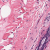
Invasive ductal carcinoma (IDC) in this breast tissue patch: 0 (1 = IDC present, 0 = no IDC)